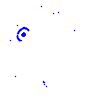
Particle: kaon